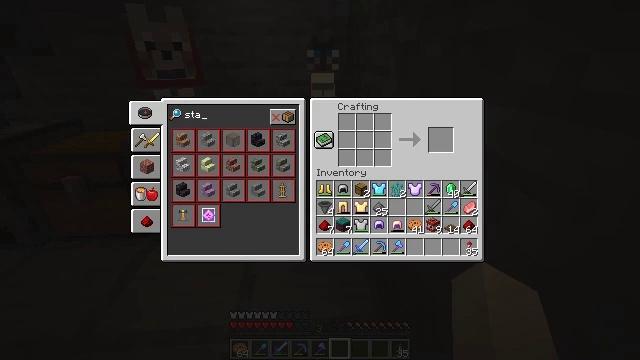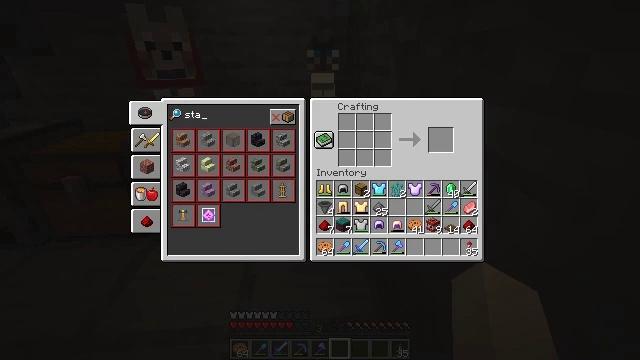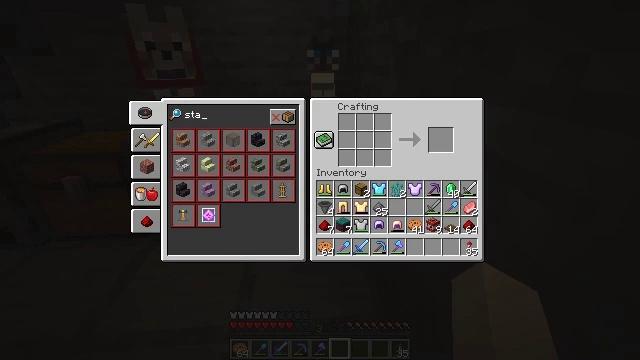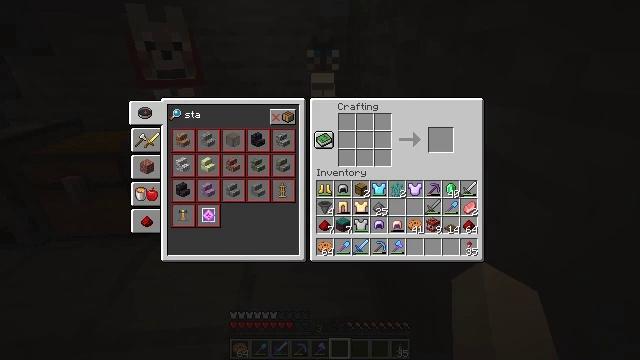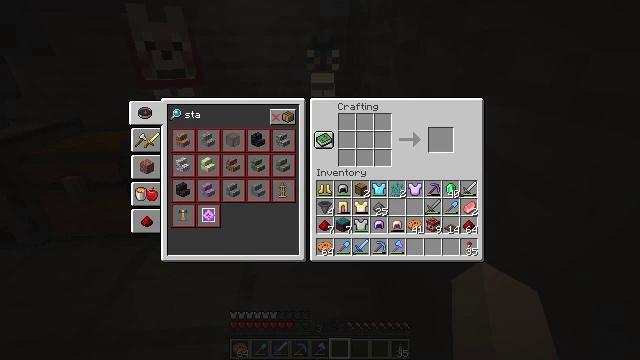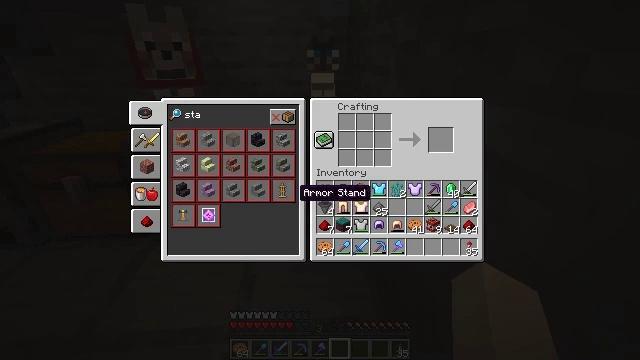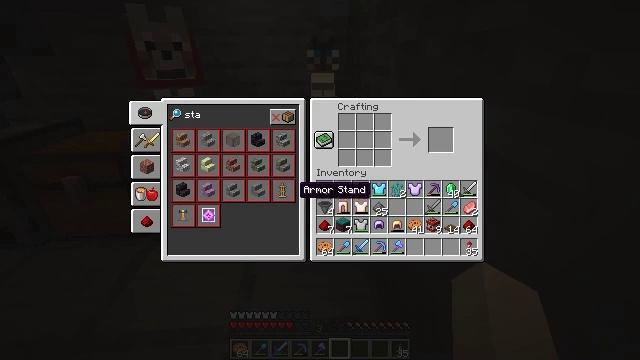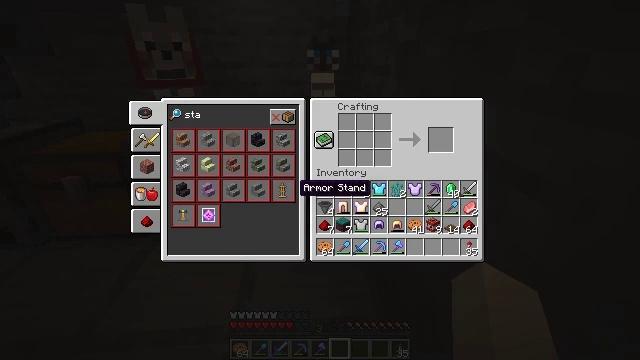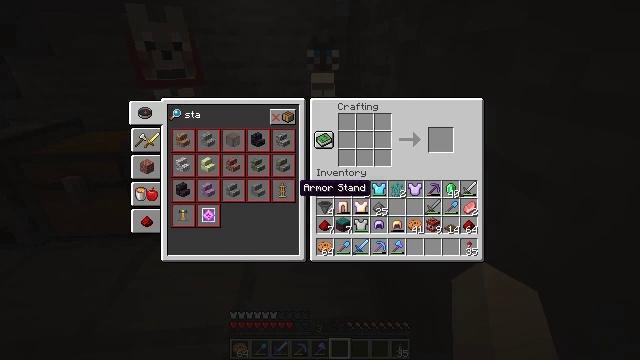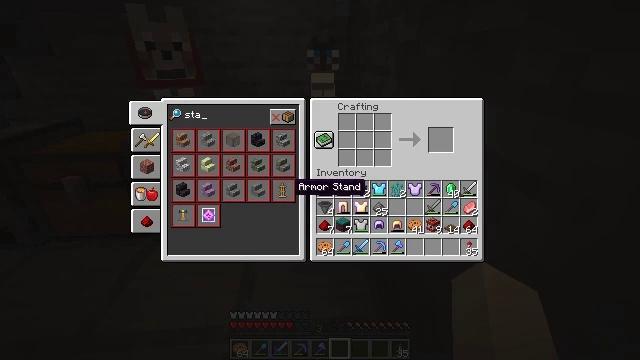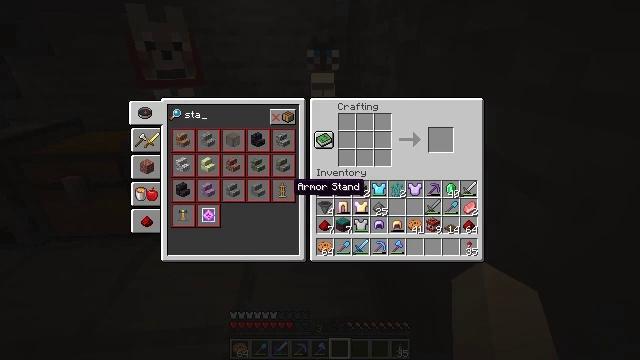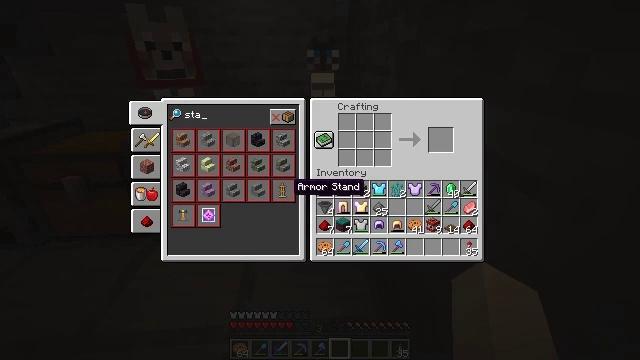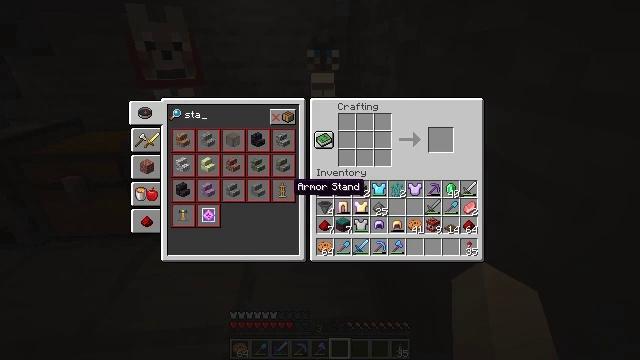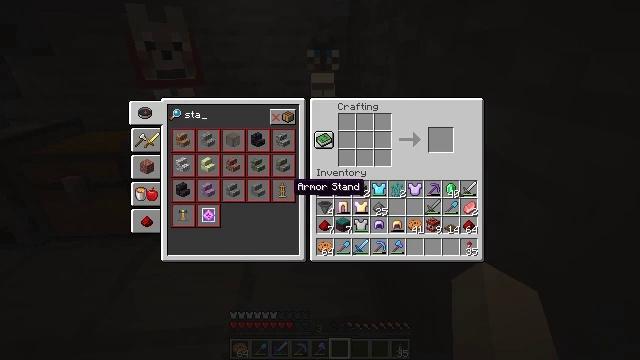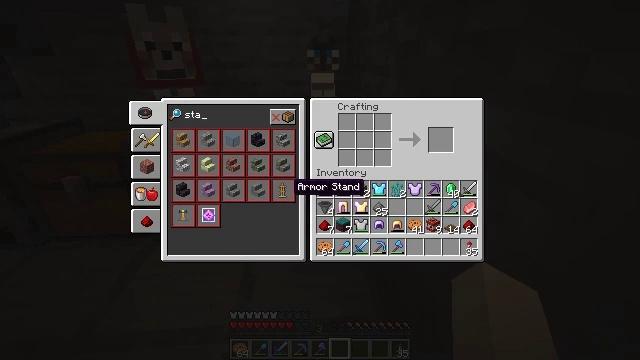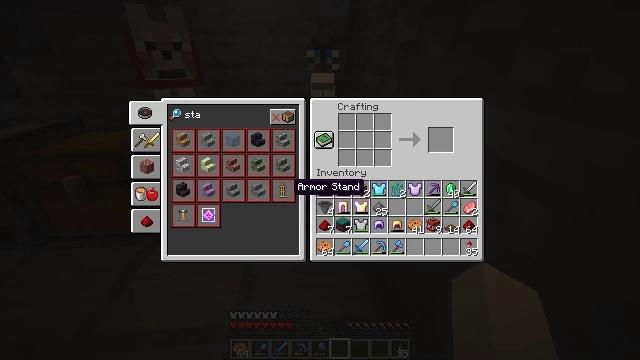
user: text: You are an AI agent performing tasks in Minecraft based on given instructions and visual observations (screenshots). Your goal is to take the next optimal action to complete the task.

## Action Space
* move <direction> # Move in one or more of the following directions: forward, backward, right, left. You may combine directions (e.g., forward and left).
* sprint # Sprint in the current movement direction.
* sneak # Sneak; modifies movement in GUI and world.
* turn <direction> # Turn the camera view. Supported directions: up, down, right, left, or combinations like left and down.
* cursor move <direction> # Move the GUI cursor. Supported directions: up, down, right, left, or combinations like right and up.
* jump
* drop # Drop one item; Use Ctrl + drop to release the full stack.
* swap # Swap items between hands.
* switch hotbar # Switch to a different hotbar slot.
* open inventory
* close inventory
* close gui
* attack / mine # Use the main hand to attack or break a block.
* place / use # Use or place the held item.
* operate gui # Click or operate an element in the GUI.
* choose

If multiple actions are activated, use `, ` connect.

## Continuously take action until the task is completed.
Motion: motion action
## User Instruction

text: Craft a golden carrot.
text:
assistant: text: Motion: turn right
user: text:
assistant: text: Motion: turn right
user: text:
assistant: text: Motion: turn right and up
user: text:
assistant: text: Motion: turn up
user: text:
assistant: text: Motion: no_op
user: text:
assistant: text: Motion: no_op
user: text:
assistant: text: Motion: no_op
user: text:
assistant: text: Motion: no_op
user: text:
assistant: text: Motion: no_op
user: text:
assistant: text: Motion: no_op
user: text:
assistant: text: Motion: no_op
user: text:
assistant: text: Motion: no_op
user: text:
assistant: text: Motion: attack / mine
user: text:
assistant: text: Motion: attack / mine
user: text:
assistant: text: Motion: no_op
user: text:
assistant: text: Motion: no_op
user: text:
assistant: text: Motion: no_op
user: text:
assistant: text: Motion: no_op
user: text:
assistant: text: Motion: no_op
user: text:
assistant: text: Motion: no_op
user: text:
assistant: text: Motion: turn right
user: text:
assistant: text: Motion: turn right
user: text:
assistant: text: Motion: turn right and up
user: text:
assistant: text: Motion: turn right
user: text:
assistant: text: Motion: turn right and up
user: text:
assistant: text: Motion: turn right
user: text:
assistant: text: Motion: no_op
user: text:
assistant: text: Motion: no_op
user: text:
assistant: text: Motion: no_op
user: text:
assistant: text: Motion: no_op